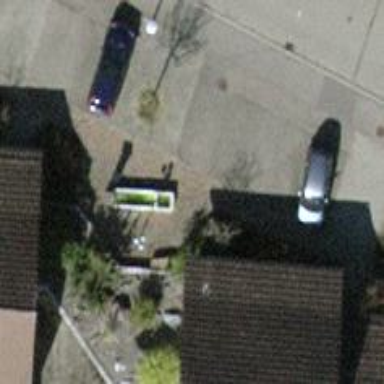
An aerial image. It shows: Bench.